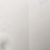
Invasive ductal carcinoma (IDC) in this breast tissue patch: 0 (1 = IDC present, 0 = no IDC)